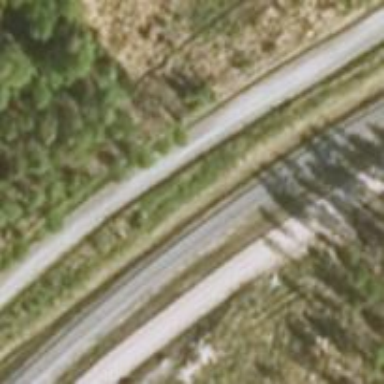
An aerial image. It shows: Railway track classified as B1.